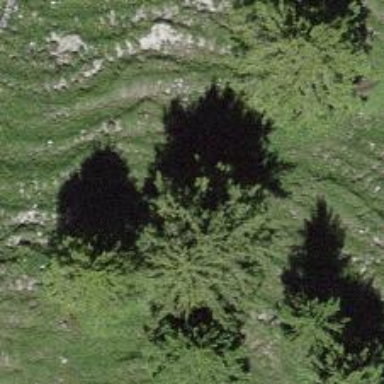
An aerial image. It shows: Needle-leaved tree in its natural environment.